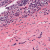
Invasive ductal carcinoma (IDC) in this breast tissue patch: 1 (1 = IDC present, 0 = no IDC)